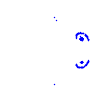
Particle: pion